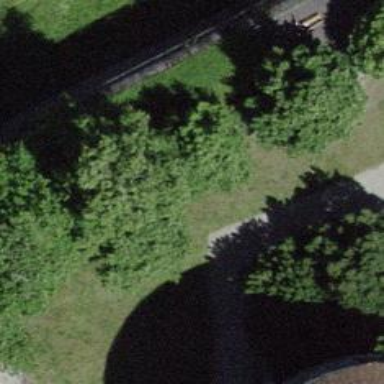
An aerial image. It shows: Urban tree with broadleaved leaves.